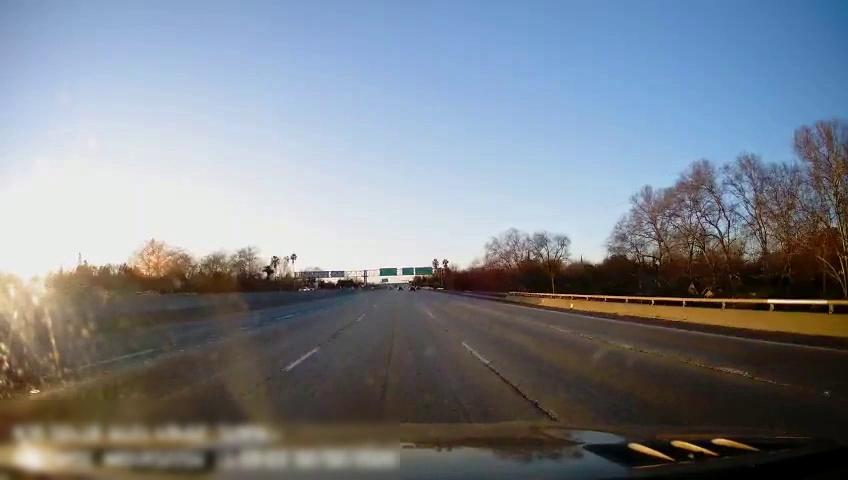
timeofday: Day
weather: Sunny
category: Drivable Space
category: Vehicles | Truck
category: Lanes | Current Lane
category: Lanes | Current Lane
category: Lanes | Alternate Lane
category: Lanes | Alternate Lane
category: Lanes | Alternate Lane
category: Traffic | Signs
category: Traffic | Signs
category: Traffic | Signs